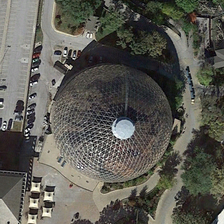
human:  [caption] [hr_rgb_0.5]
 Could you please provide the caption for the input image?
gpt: some green trees and a parking lot are around a circle building .

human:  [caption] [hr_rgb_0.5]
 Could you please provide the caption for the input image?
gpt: some green trees and a parking lot are around a circle building .

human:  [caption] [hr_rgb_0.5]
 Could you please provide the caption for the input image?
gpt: some green trees and a parking lot are around a circle building .

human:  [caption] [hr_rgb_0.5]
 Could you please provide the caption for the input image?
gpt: some green trees and a parking lot are around a circle building .

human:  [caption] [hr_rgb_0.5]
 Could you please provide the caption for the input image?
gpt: some green trees and a parking lot are around a circle building .